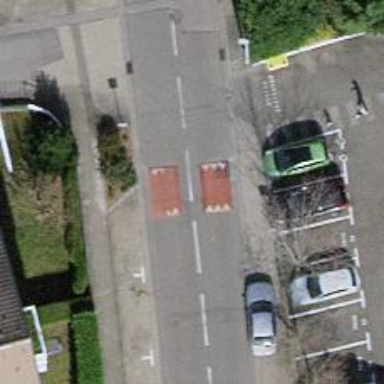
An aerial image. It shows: Traffic calming cushion.